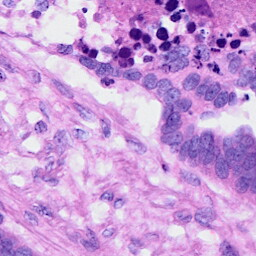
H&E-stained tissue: Ovarian